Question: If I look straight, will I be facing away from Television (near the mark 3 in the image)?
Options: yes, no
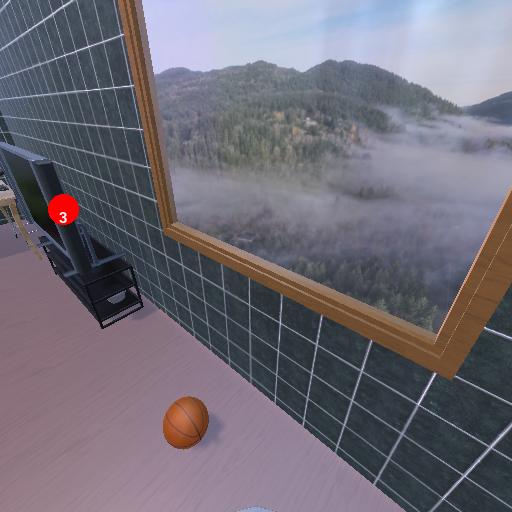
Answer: yes